Question:
Let's say after I had login I will be prompt to enter the Name and address how do I insert data with at least 2 table linking to each other using Store procedures?
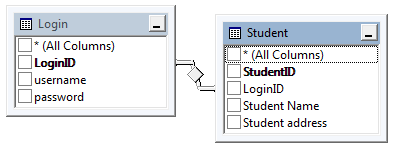
Answer: Try something like this:
'''
CREATE PROC dbo.user_Add(
@username VARCHAR(50),
@password NVARCHAR(50)
)
AS
BEGIN
-- username should be unique
IF NOT EXISTS(SELECT TOP 1 1 FROM Login WHERE username = @username) BEGIN
INSERT INTO Login (username, password)
VALUES (@username, @password)
RETURN @@IDENTITY
END
ELSE BEGIN
-- already taken username should be handled somehow
RETURN 0
END
END
CREATE PROC dbo.user_StudentAdd(
@loginID INT,
@name NVARCHAR(50),
@addr NVARCHAR(100)
)
AS
BEGIN
-- add new record for new student
-- probably before you should check if student is not already exist
INSERT INTO Student (LoginID, [Student Name], [Student address])
VALUES (@loginID, @name, @addr)
-- returns new StudentID, you can also use 'RETURN' to return StudentId (if you need it)
SELECT @@IDENTITY
END
'''
As your homework you can write a third stored procedure which calls two above
and use result from first one in second one. Hint -- use 'EXEC' to assign value returned by
stored procedure (here are details: <URL>.
I didn't test it, so it can fails due to misspelling.
Also I've never used columns with space inside so I am not sure how to handle them.
I that:
1. User (record in login table) already exists and value of login.loginID is accessible (user has already logged-in).
2. It was checked that logged-in user needs to fulfill his students data.
One -- I would not use column names with space (or non-Latin characters).